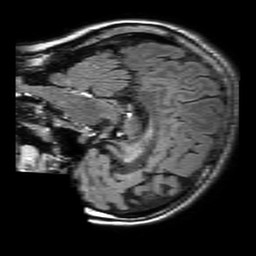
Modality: FLAIR
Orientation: sagittal
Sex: female
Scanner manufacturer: philips
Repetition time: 11 s
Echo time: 0.125 s